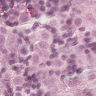
Metastatic tissue present: yes